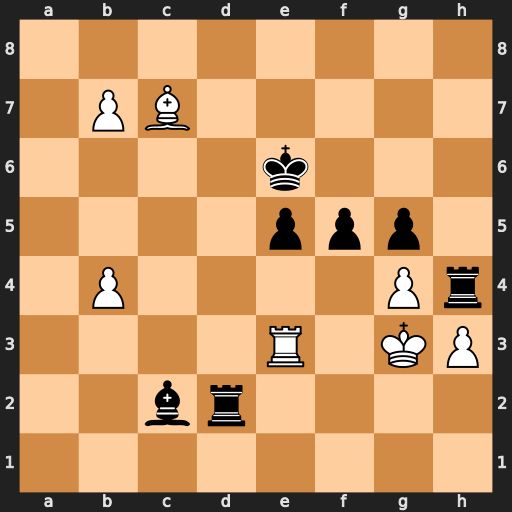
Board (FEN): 8/1PB5/4k3/4ppp1/1P4Pr/4R1KP/2br4/8
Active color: w
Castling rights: -
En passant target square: -
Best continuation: Bxe5 Be4 Rxe4 fxe4 b8=Q